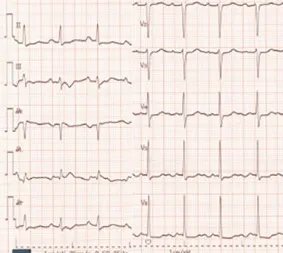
Twelve-lead electrocardiogram (ECG) on admission QTc interval was 455 ms.
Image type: electrography (ekg)